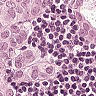
Metastatic tissue present: yes